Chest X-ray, PA view. Patient: 72 years old, sex M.
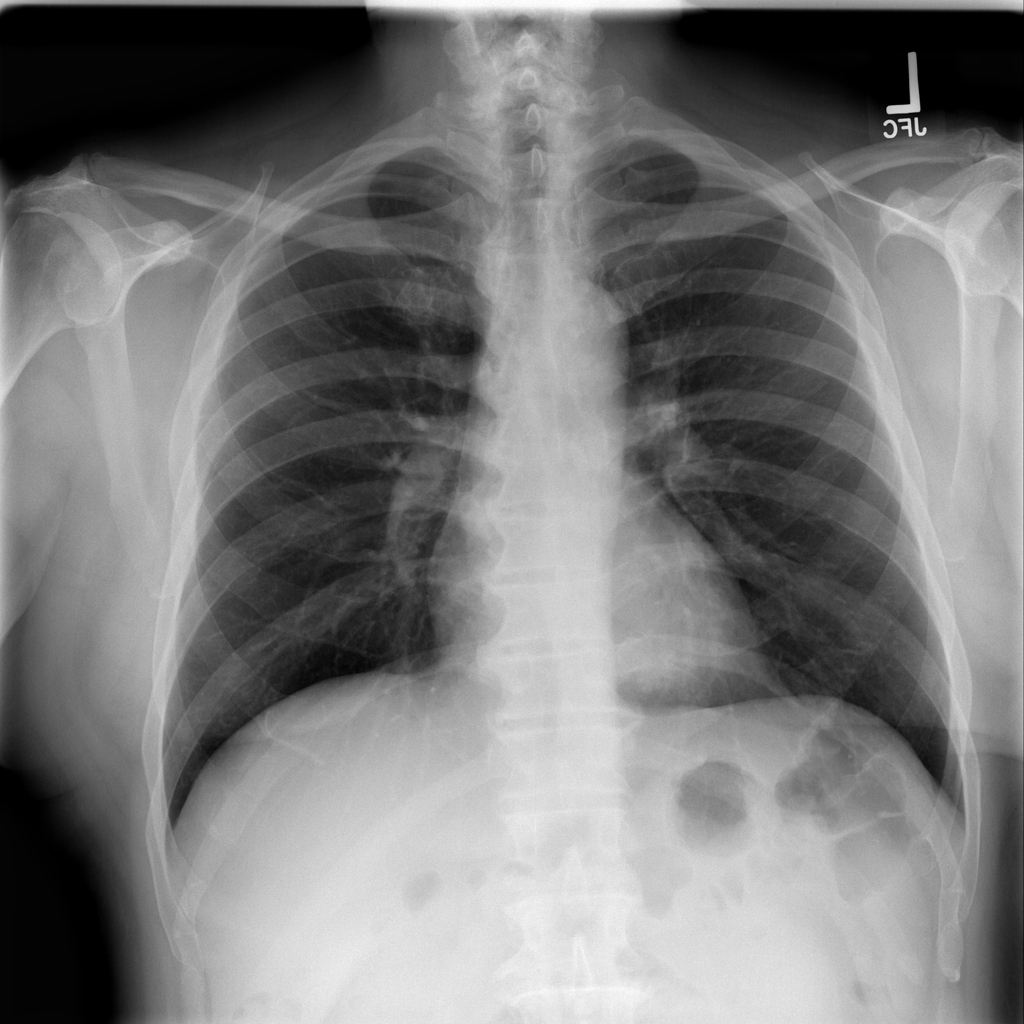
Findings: No Finding